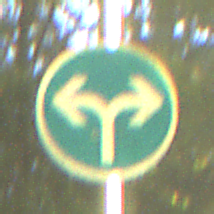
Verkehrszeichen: VorgeschriebeneFahrtrichtungRechtsOderLinks
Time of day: SunriseSunset
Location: Outdoor (Nature)
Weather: PartlyCloudy
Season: NotSpecified
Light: Natural